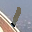
Label: 1